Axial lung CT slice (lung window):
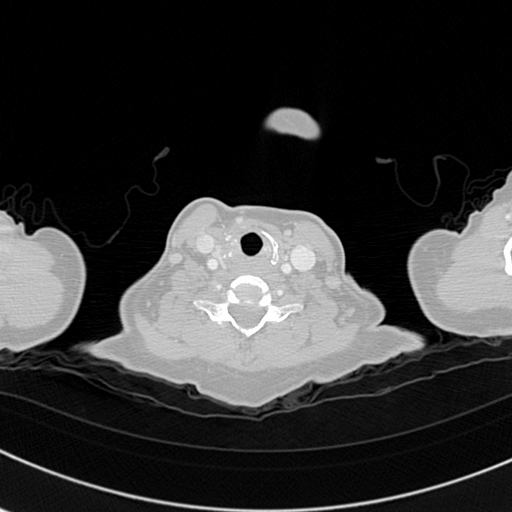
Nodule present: no